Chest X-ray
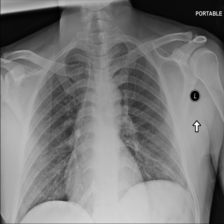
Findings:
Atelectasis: negative
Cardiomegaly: negative
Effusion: negative
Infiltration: negative
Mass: negative
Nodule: negative
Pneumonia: negative
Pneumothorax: negative
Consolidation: negative
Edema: negative
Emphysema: negative
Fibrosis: negative
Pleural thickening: negative
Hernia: negative